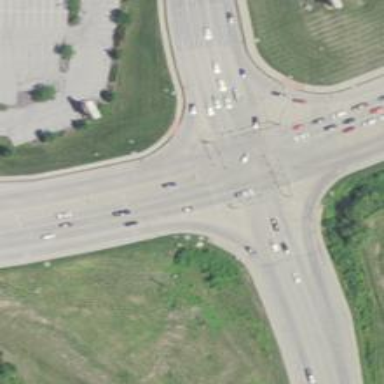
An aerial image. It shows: Crossing road.